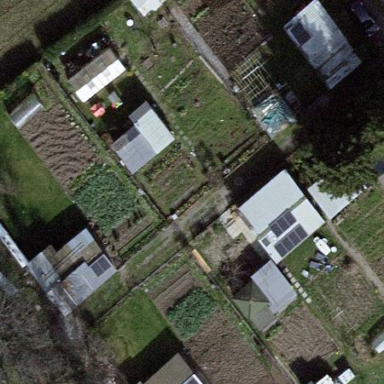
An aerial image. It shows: Area designated for allotments.